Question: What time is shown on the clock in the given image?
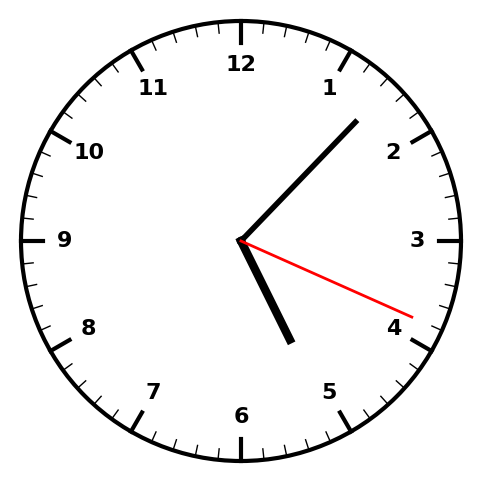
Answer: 05:07:19